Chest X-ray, AP view. Patient: 44 years old, sex M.
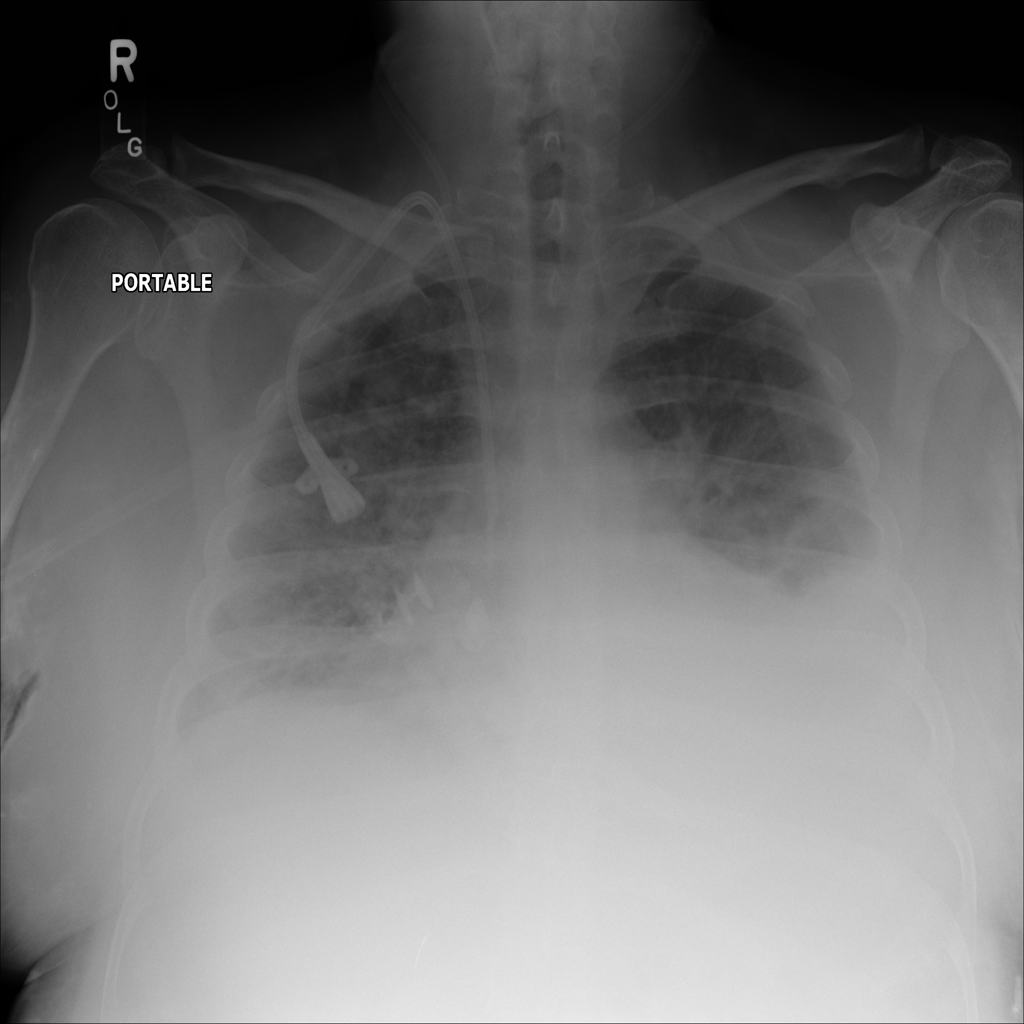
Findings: No Finding